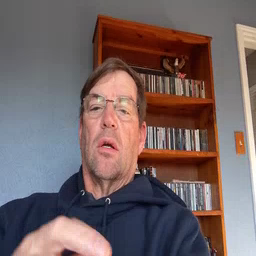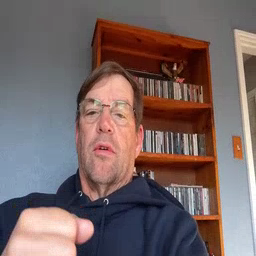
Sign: refrigerator